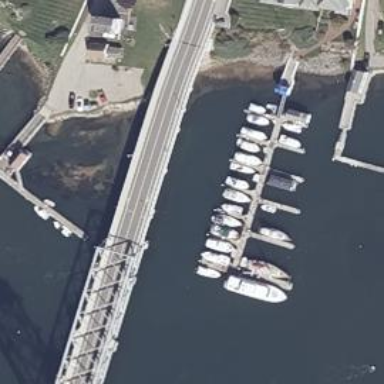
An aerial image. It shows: Man-made pier.